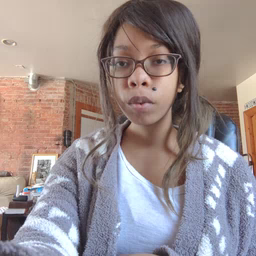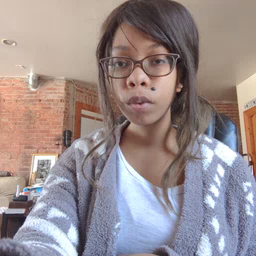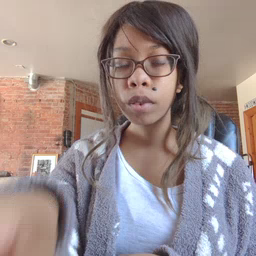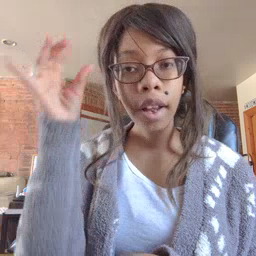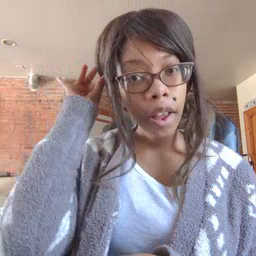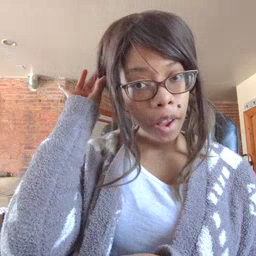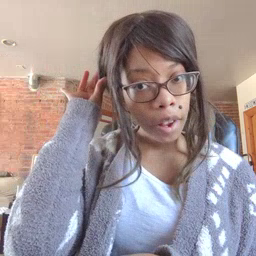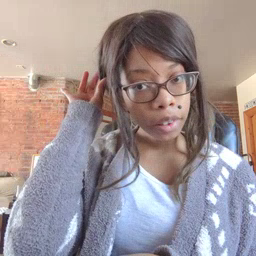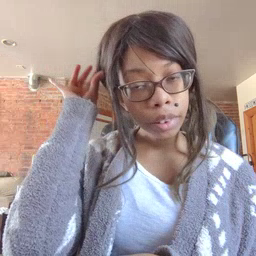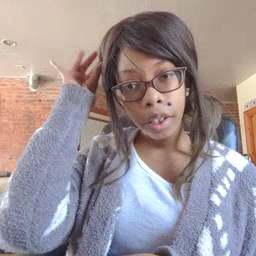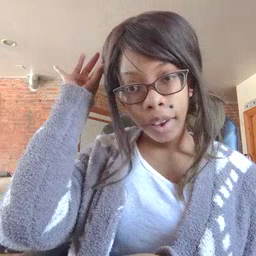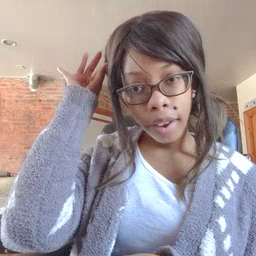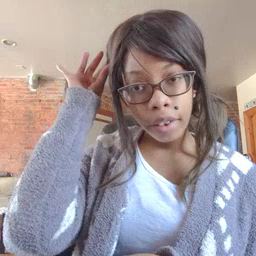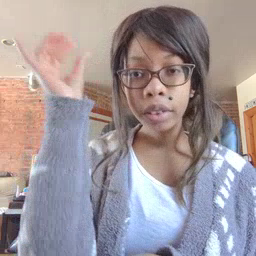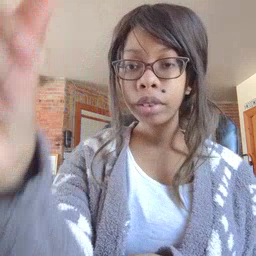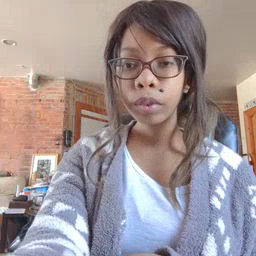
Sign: hair